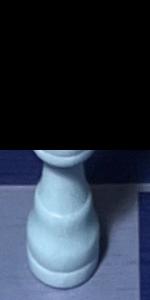
Label: Queen_White